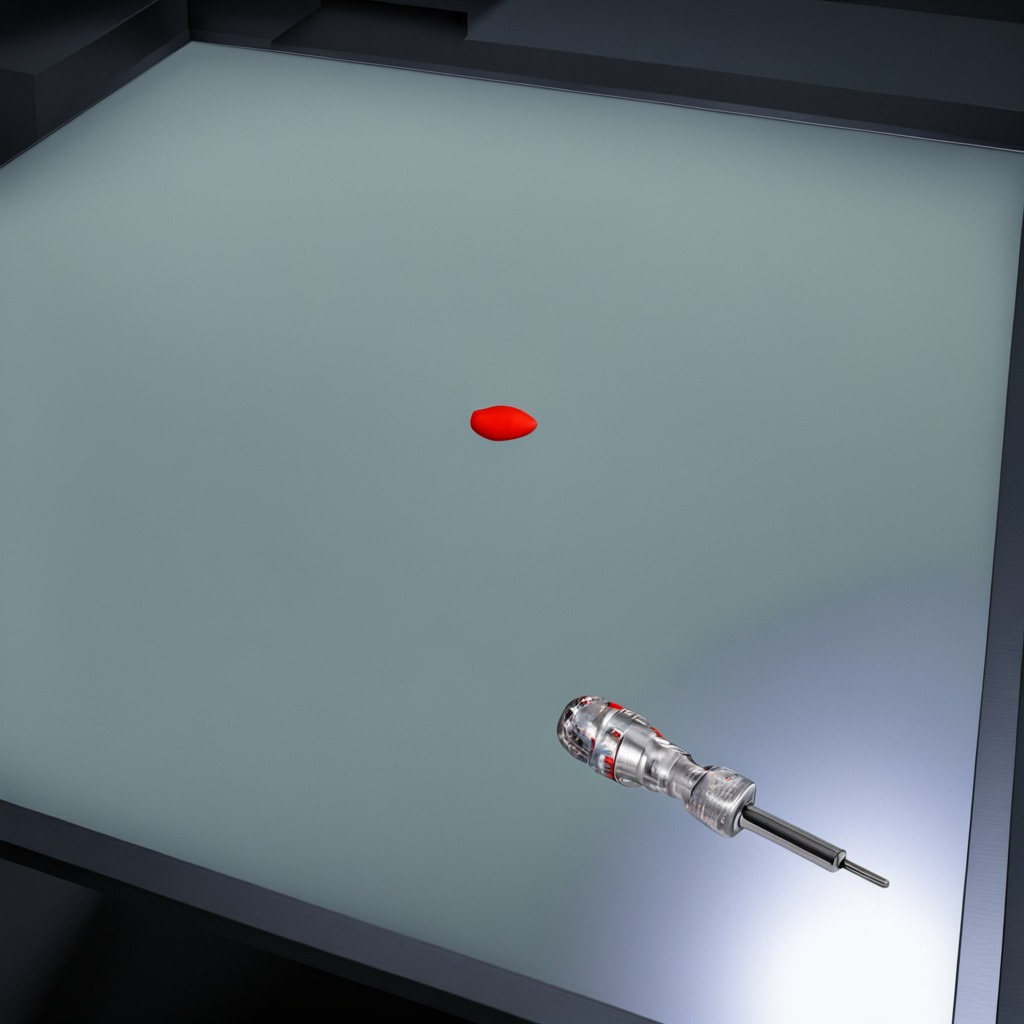
A screwdriver is lying on the table.